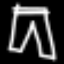
Label: pants